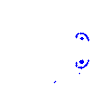
Particle: electron